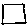
Label: square